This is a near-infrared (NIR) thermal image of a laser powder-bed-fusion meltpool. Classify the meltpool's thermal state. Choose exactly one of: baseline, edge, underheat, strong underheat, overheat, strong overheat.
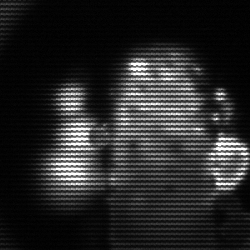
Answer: strong underheat